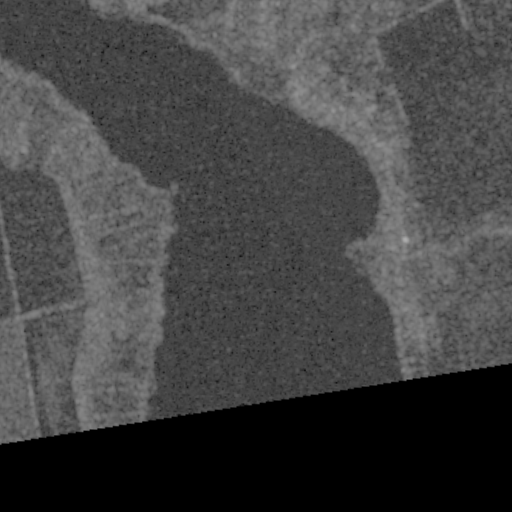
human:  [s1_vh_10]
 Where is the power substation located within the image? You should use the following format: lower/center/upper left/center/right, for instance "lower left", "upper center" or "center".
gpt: The power substation is located in the upper right of the image.
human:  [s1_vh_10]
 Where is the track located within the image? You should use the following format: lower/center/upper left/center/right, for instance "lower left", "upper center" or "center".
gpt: There is no track in the image.

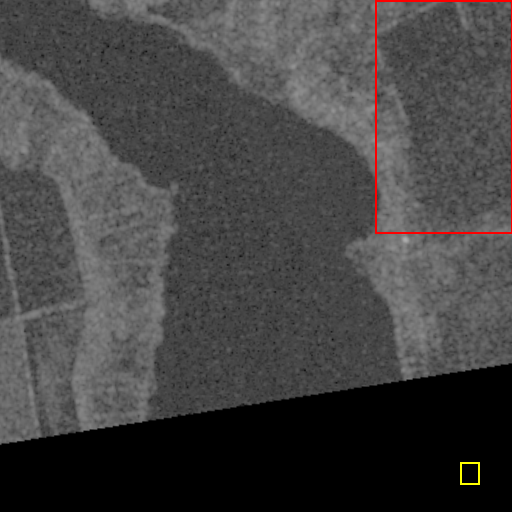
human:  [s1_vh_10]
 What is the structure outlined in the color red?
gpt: The structure outlined in red is a crop field.
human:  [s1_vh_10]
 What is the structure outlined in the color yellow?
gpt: The structure outlined in yellow is a park.
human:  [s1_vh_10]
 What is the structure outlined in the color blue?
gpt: There is no blue outline.